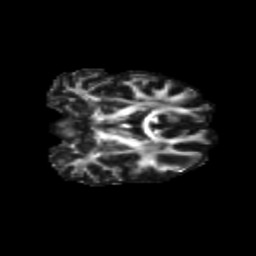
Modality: FA
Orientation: coronal
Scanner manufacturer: siemens
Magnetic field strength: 3 T
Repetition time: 9.2 s
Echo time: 0.084 s